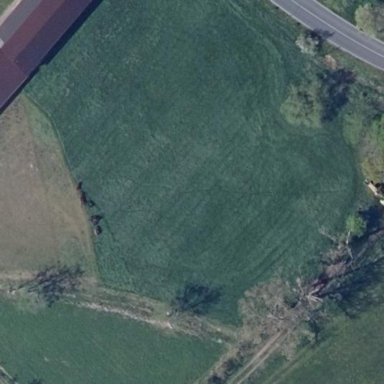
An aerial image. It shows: Beautiful meadow.